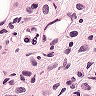
Metastatic tissue present: yes